Chest X-ray. View position: PA
Patient age: 59
Patient sex: F
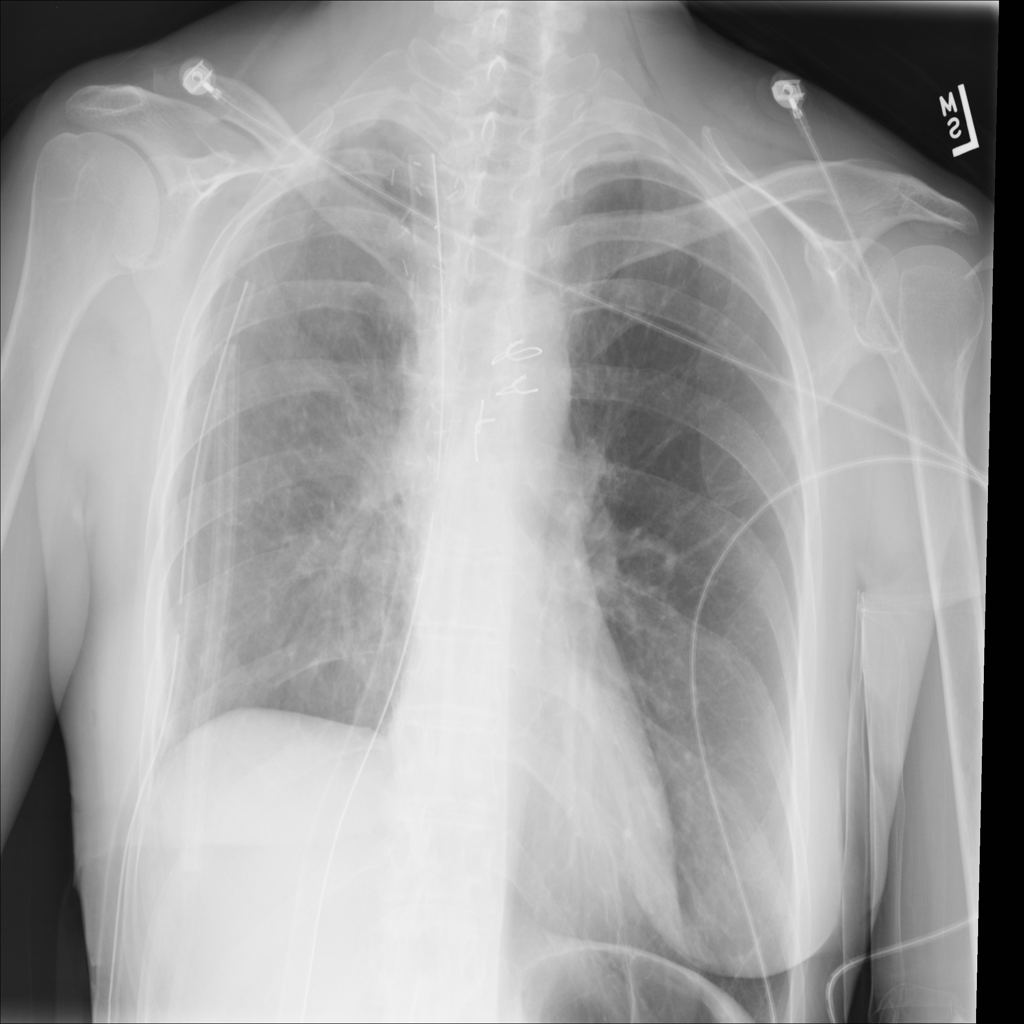
Finding: Pneumothorax